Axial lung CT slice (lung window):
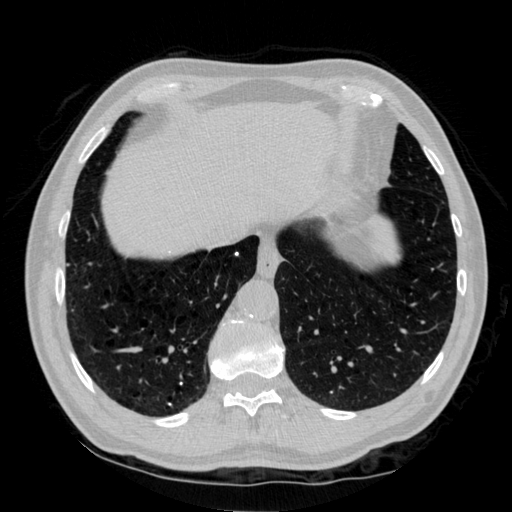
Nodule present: no